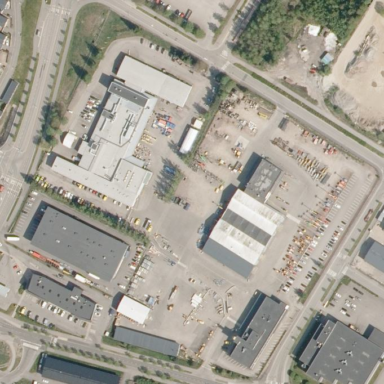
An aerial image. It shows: Industrial area.